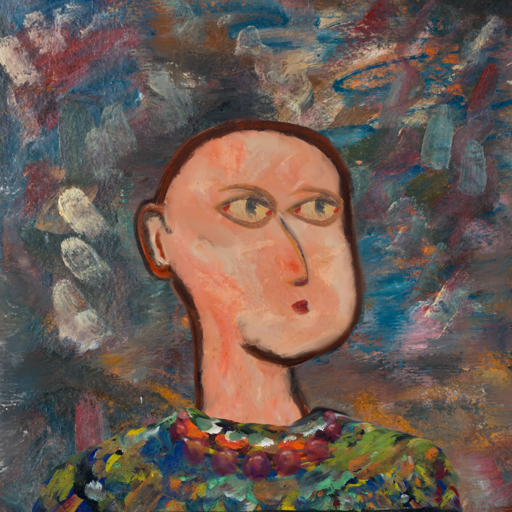
Background: Boggyland, Head And Neck Side: Roy_Bahadur, Face Side: GypsyMother, Bust: An_Impression, Hair Side: Blank, Head Accessory: Blank, Second Necklace: Blank, Necklace: Irani_2, Baby: Blank